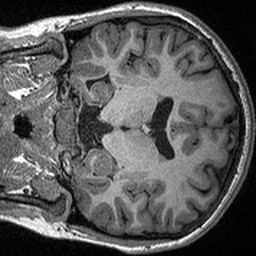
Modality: T1w
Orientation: coronal
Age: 18
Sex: female
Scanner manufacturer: siemens
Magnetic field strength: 3 T
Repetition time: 2.3 s
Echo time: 0.00298 s